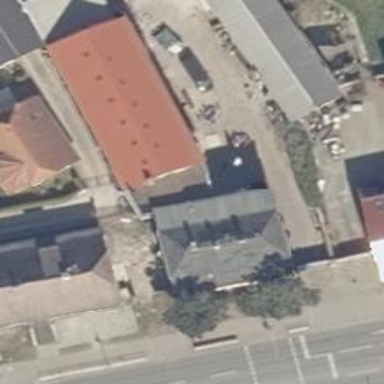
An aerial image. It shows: Car repair shop.